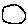
Label: circle